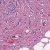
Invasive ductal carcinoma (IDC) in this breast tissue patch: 1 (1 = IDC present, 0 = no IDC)